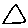
Label: triangle